Question: Whenever I right click to inspect element in Firebug on Firefox, it gives me this "*::-moz-progress-bar" CSS listed before the element I inspected. Anyone know what this is and how to get rid of?

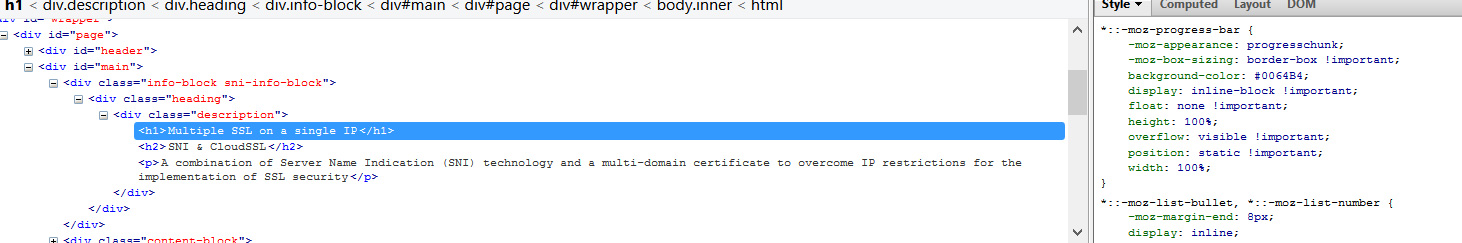
Answer: There's an option on the Firebug 'Style V' drop-down menu to <URL>, you must of accidentally enabled it recently.